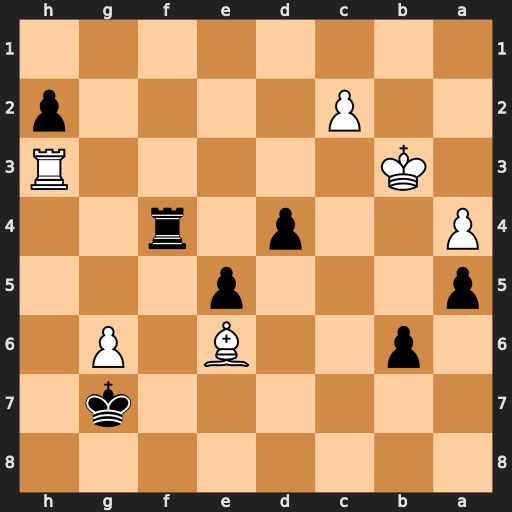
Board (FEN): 8/6k1/1p2B1P1/p3p3/P2p1r2/1K5R/2P4p/8
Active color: b
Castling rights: -
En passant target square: -
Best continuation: Rf3+ Rxf3 h1=Q Rf7+ Kxg6